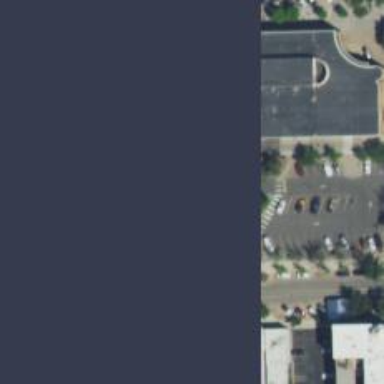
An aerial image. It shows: Parking space is available.